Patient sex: M
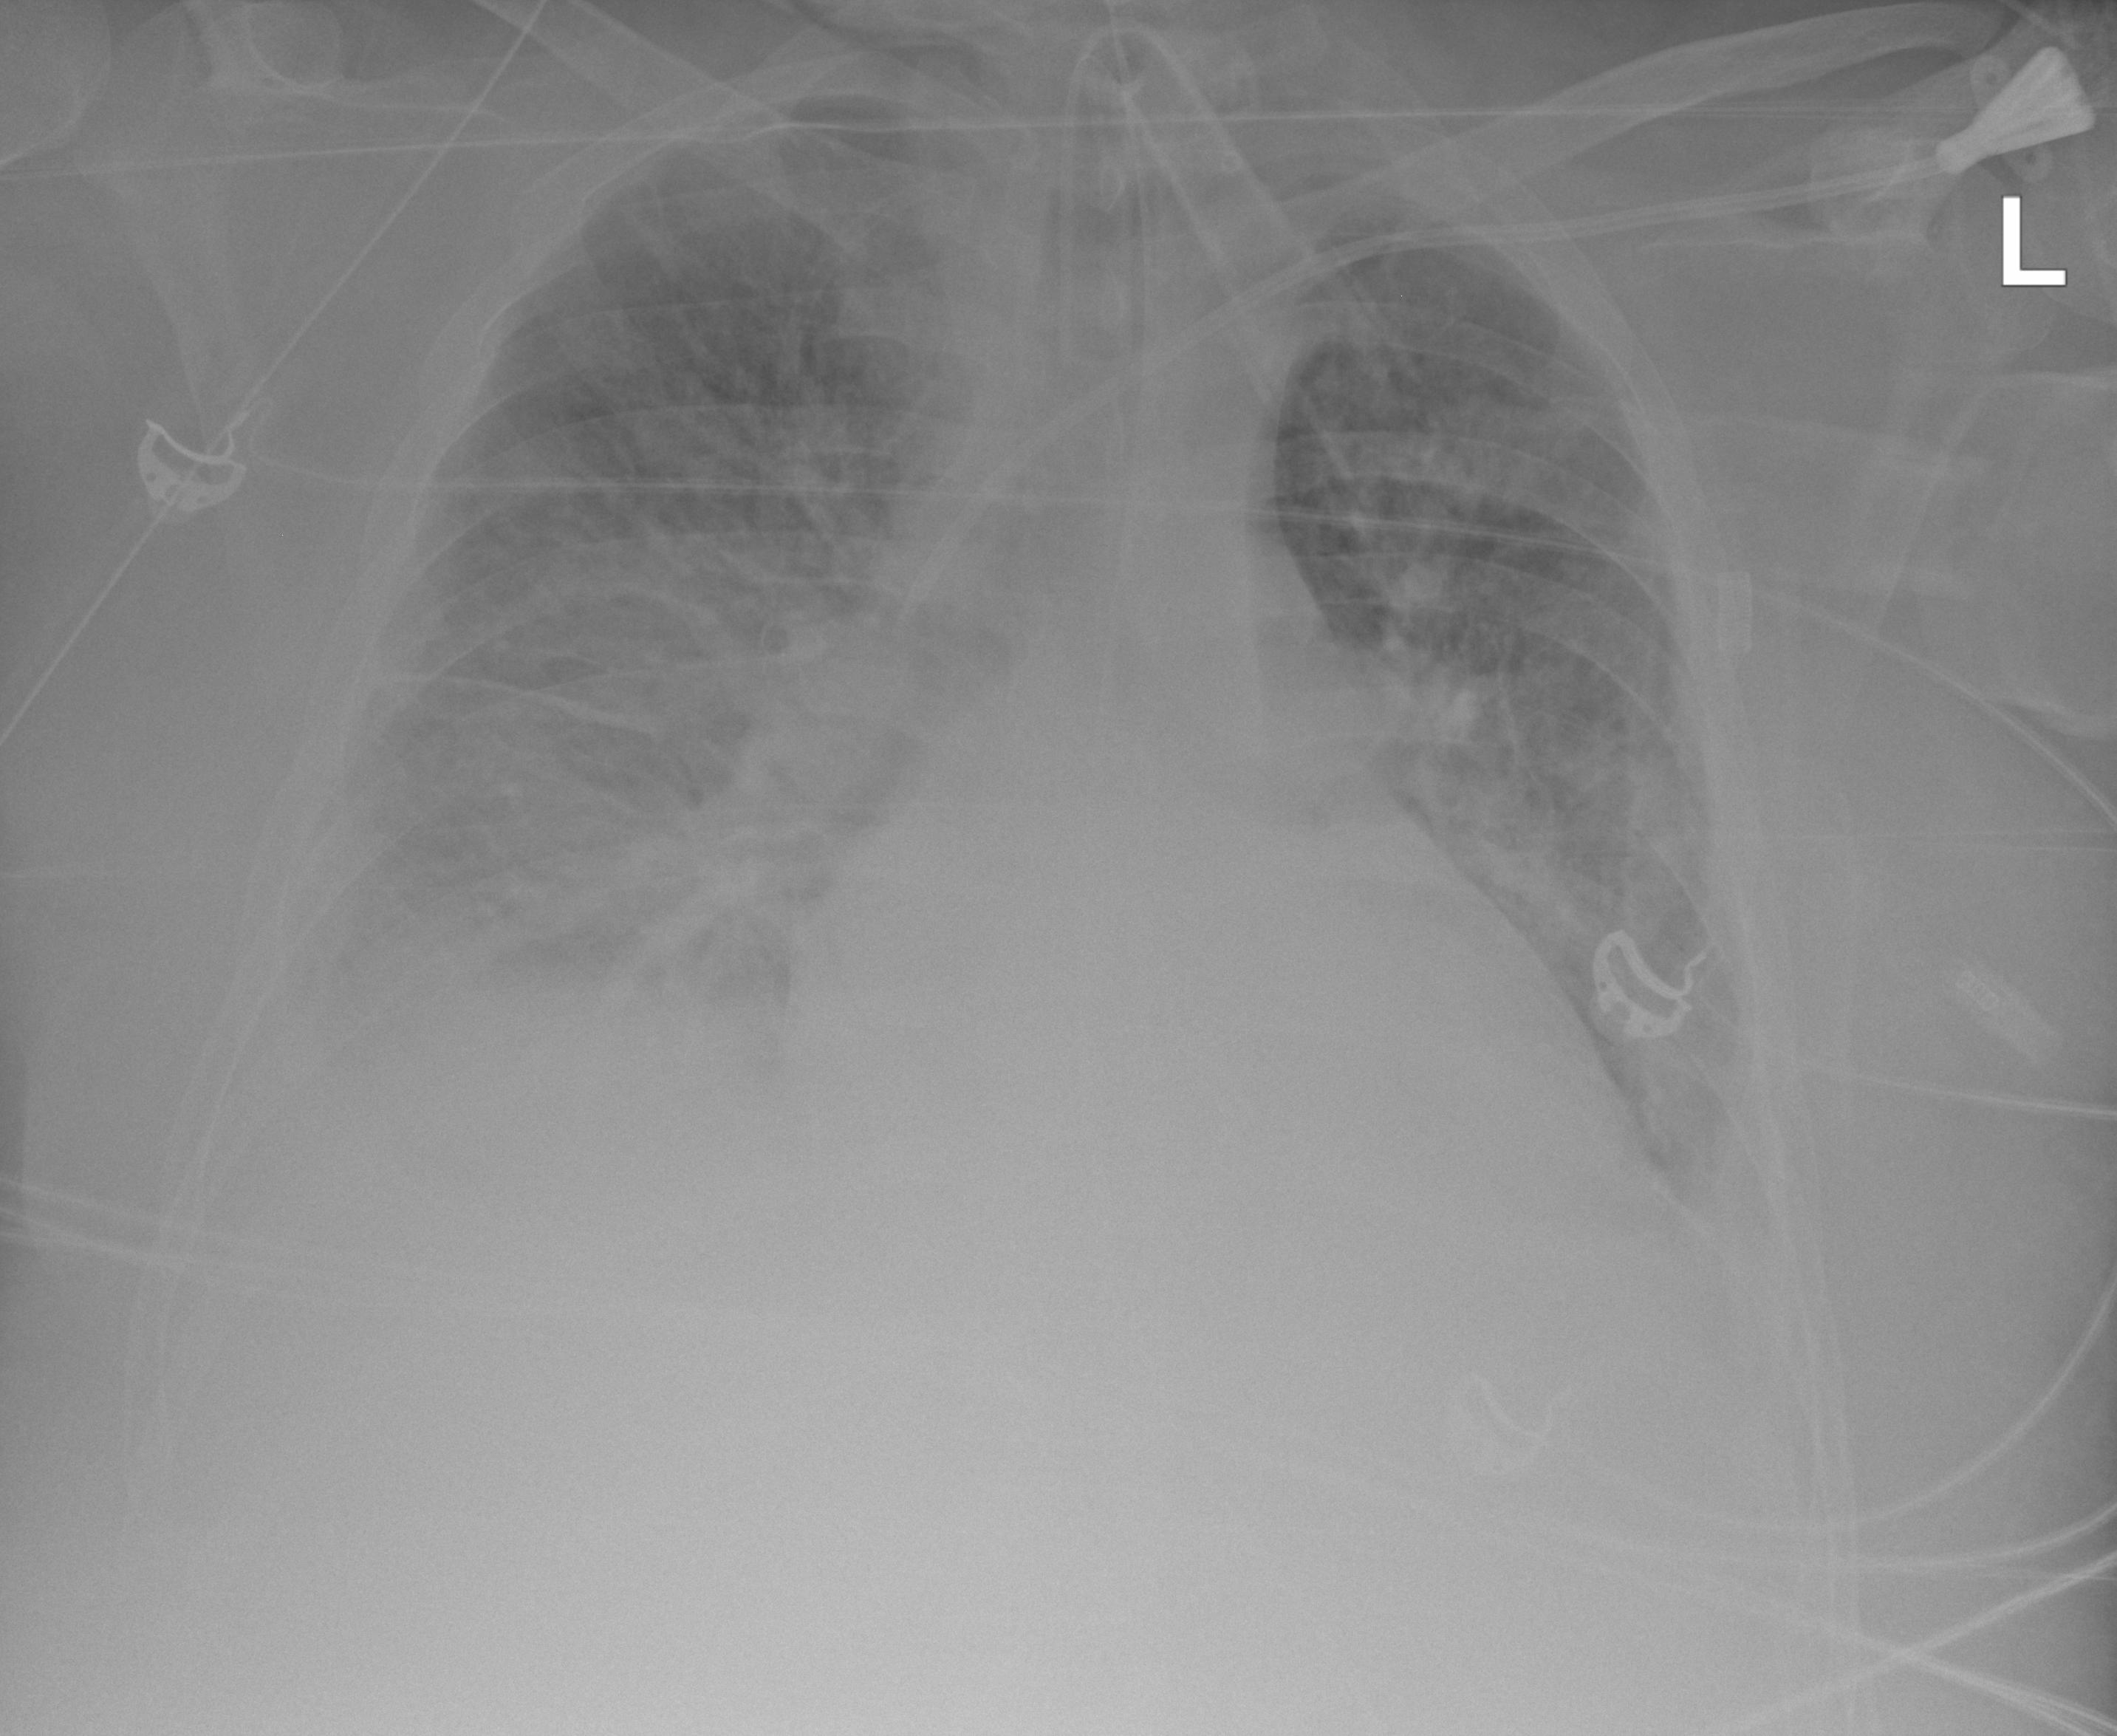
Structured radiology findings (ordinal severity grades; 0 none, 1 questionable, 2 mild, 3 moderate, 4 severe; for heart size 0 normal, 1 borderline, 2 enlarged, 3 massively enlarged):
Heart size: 1
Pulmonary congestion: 2
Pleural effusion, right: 2
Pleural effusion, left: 2
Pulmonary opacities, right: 3
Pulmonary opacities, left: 2
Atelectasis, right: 3
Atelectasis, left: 2